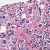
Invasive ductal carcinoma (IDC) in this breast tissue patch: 1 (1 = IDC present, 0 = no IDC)